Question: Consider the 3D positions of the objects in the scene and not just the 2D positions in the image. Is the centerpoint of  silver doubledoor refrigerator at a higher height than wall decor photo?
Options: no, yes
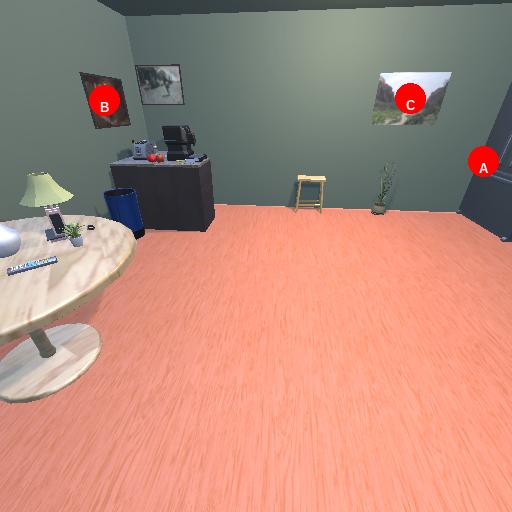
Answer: no